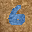
Label: 6